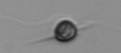
Label: Acanthoica_quattrospina